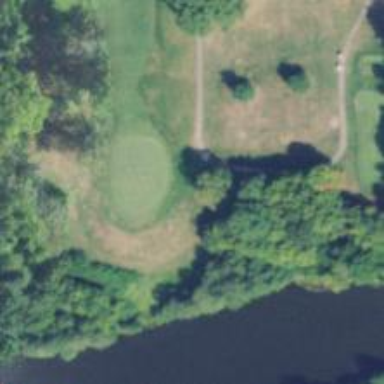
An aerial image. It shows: View of golf hole.